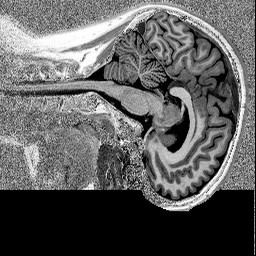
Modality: MP2RAGE
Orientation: sagittal
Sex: female